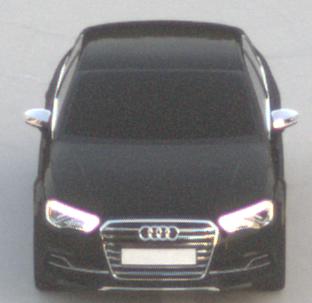
Make: Audi
Model: S3
Detailed model: 8V
Model produced from: 2013
Model produced until: 2020
Doors: 4
Color: black
Road condition: dry road
Daytime: sunrise or sunset
Contrast: low contrast